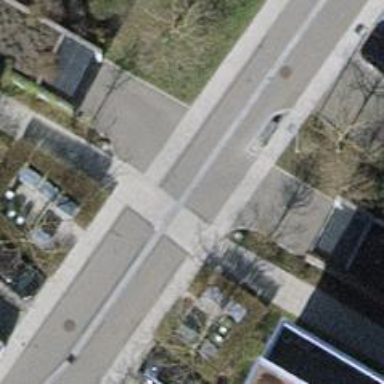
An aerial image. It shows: Unmarked road crossing.